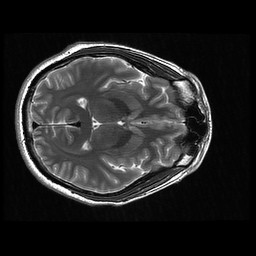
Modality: T2w
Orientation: axial
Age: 27
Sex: male
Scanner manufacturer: ge
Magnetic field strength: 3 T
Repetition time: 4.786 s
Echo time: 0.1005 s